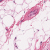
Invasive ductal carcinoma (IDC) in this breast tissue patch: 0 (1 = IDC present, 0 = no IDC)